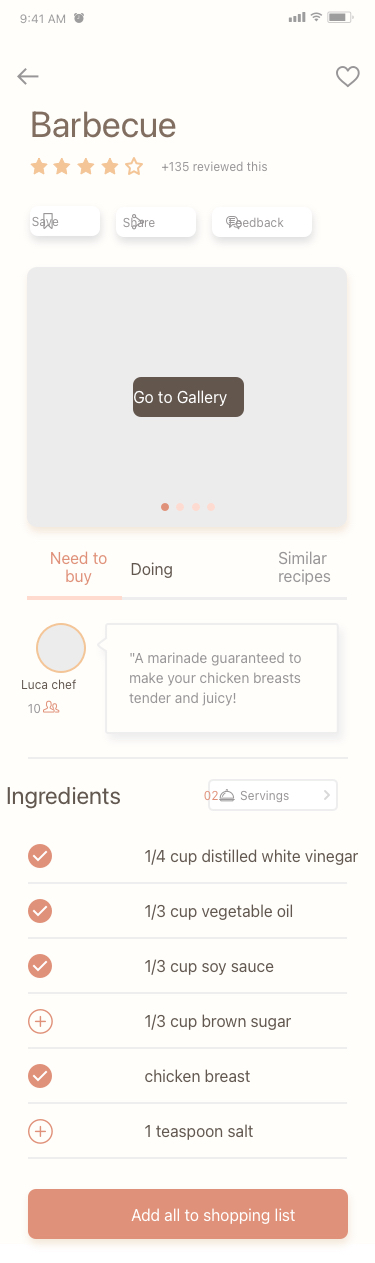
Text in this UI design:
Barbecue
Need to buy
Similar recipes
"A marinade guaranteed to make your chicken breasts tender and juicy!